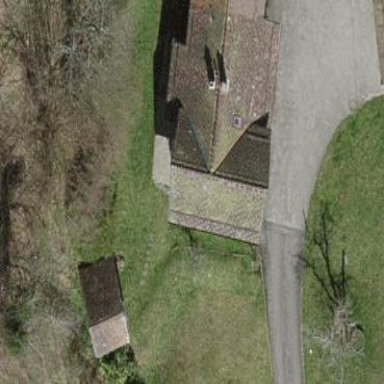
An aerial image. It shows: Simple house.